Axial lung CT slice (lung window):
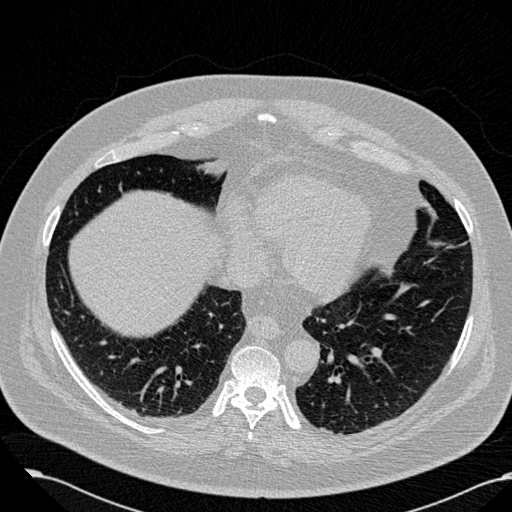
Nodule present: no